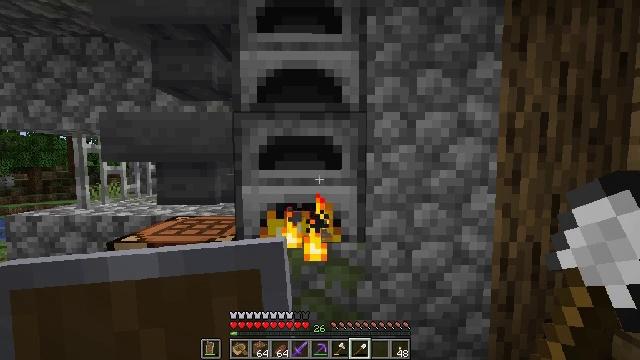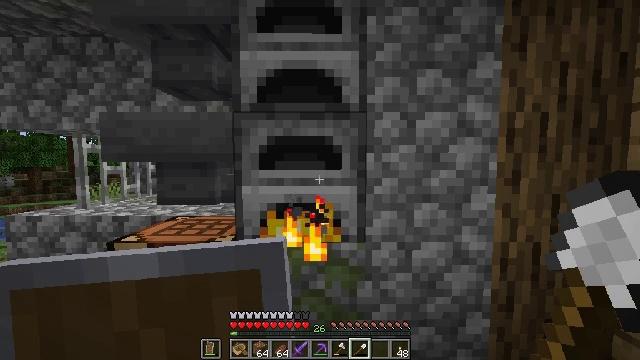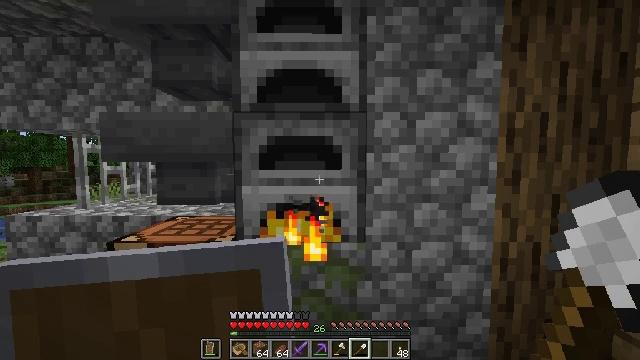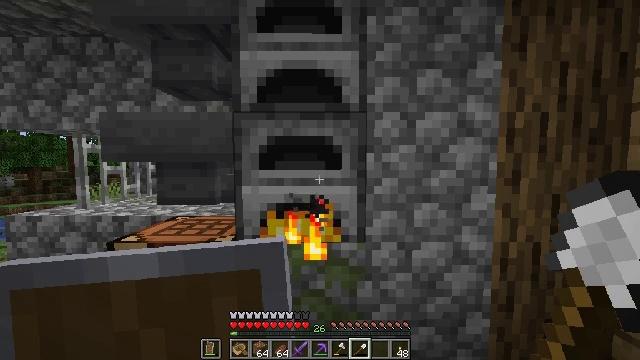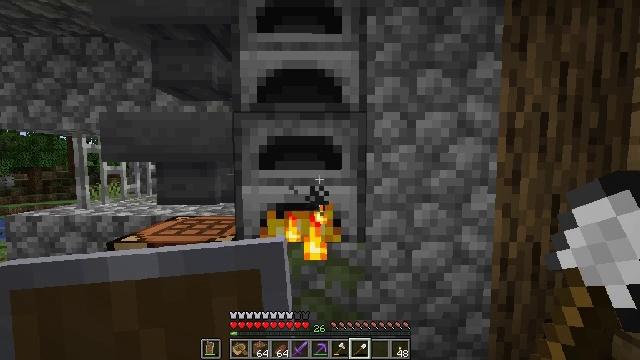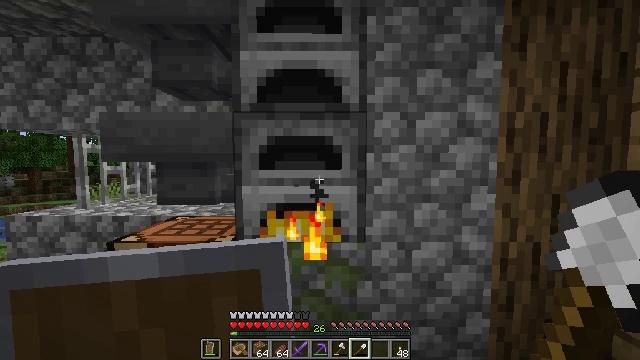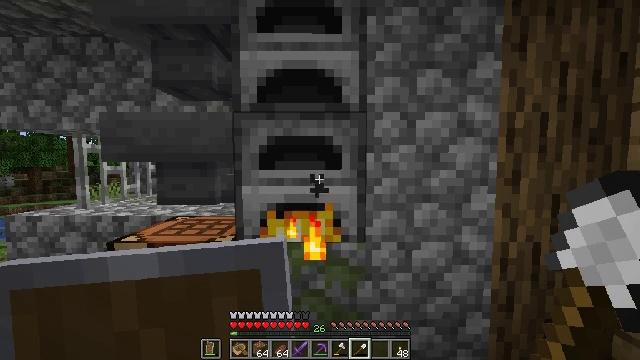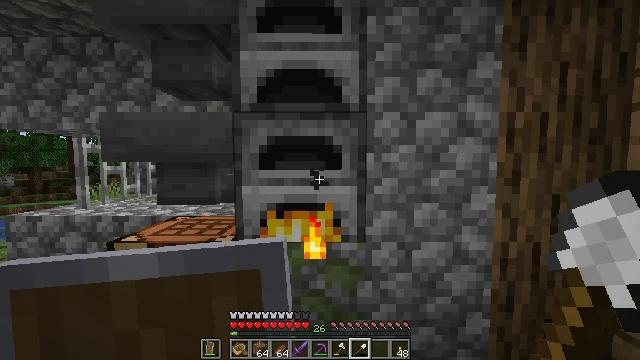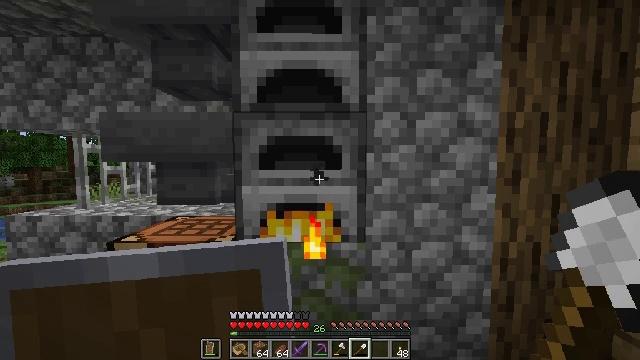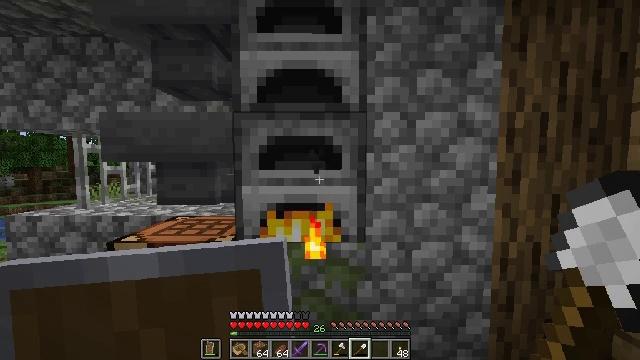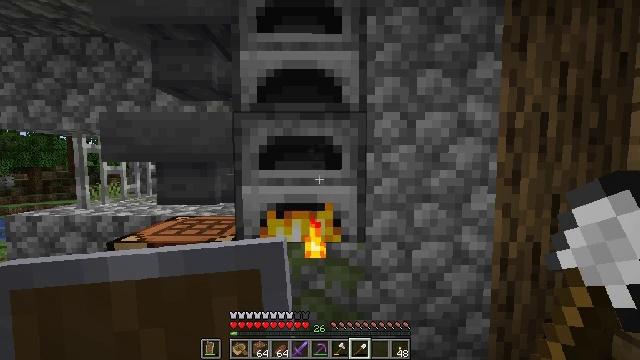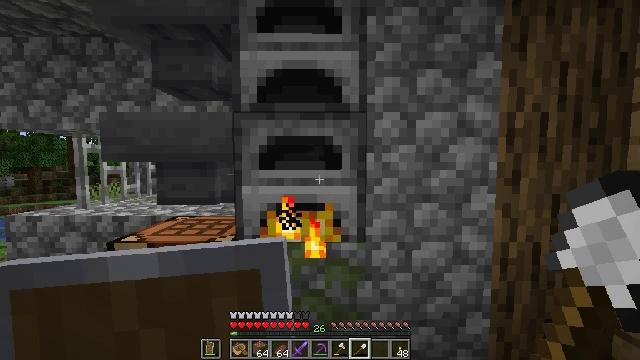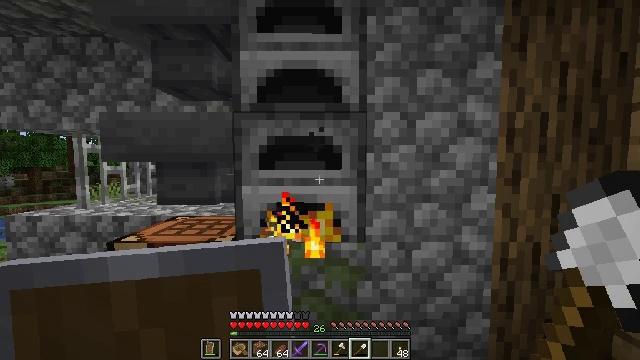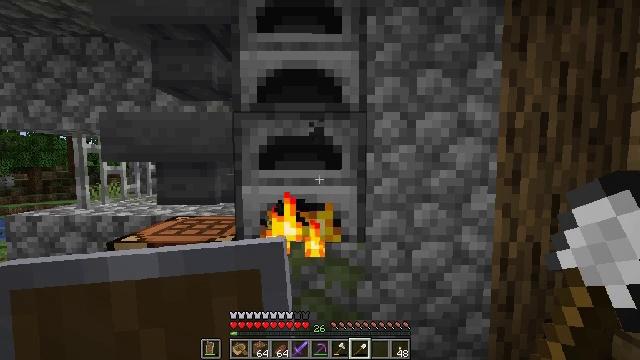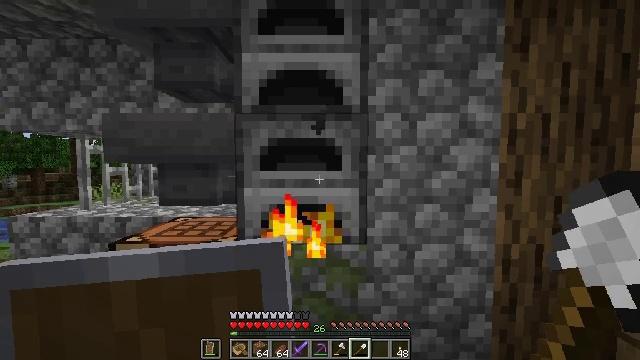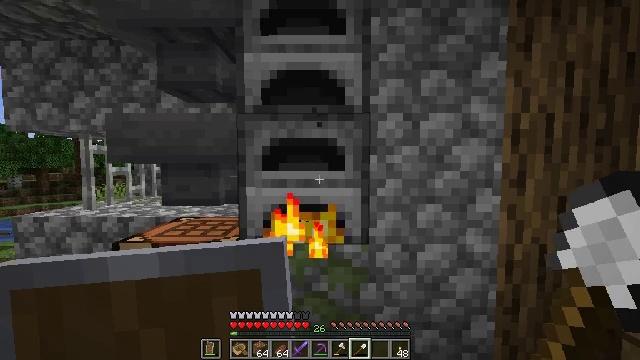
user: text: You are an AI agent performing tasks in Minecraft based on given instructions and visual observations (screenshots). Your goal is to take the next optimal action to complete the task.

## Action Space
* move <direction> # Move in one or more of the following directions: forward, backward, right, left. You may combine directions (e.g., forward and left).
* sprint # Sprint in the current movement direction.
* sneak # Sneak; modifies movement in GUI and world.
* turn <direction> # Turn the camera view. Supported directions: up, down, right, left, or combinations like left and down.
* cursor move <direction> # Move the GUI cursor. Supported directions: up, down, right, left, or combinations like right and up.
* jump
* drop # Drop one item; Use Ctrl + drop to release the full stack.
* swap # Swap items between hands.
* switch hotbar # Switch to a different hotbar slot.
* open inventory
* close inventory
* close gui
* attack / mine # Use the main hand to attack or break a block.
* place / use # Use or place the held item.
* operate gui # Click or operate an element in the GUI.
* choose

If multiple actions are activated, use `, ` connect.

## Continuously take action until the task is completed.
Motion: motion action
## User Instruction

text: Convert netherrack into nether brick using a furnace.
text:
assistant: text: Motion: open inventory
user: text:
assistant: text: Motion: no_op
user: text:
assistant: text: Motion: no_op
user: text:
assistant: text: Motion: no_op
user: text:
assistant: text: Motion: no_op
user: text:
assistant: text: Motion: no_op
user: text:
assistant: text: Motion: no_op
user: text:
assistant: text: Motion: no_op
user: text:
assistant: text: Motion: no_op
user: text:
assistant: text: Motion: no_op
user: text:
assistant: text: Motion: no_op
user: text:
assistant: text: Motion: no_op
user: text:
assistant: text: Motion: no_op
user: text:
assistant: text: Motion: no_op
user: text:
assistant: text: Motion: no_op
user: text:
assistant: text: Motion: turn left and down
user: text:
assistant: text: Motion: turn left and down
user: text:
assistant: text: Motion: turn left and down
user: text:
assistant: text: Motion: turn left
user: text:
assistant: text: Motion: turn left and down
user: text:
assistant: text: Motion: turn left and down
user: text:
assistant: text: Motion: turn left and down
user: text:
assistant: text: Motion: turn left
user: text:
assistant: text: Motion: no_op
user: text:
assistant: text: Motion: no_op
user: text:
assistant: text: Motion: no_op
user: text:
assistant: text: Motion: move forward
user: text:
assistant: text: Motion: move forward
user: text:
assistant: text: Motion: move forward
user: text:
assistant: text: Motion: turn right